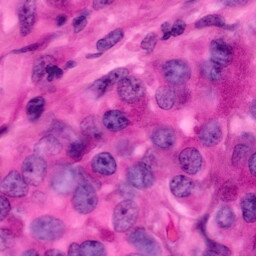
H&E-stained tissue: Pancreatic